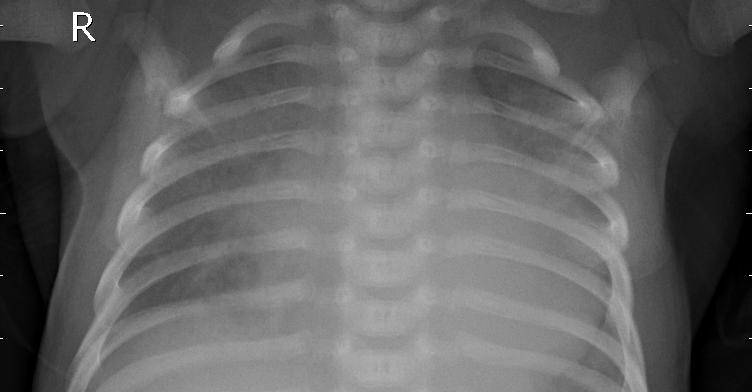
Diagnosis: PNEUMONIA